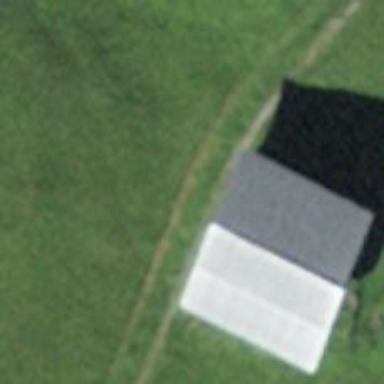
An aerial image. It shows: Shed building.